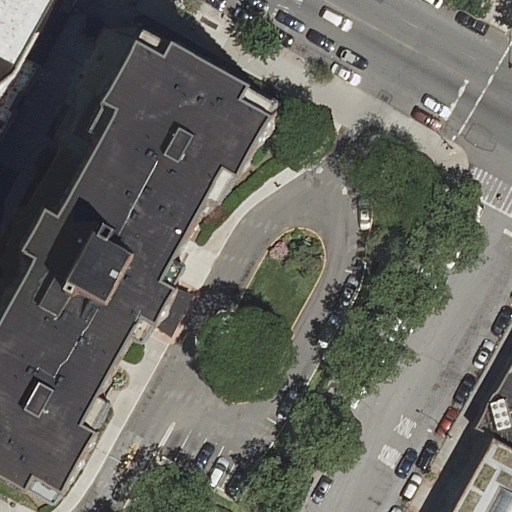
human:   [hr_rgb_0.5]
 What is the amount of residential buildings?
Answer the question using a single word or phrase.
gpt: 4

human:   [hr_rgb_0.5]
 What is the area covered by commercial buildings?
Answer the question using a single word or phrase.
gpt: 0m2

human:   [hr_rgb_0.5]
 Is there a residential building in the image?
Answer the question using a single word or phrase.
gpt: yes

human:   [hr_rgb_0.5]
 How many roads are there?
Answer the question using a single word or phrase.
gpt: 7

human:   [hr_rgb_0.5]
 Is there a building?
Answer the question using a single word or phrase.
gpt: yes

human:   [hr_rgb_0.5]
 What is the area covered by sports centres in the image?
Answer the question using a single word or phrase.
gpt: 538m2

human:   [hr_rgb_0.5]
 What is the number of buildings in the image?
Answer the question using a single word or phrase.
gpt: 4

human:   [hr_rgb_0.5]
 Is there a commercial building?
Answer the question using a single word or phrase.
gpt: no

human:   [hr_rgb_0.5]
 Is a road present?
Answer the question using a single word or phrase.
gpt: yes

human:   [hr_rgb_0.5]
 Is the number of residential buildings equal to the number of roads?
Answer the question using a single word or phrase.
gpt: no

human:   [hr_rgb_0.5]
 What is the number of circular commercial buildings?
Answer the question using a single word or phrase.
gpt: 0

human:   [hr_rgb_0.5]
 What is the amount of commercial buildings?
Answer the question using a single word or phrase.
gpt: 0

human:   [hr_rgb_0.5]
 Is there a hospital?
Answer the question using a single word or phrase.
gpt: yes

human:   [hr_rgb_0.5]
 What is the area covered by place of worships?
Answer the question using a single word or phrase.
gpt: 113m2

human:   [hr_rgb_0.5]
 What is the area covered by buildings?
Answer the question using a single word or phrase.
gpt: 3090m2

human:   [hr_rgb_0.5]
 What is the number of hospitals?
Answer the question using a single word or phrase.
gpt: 1

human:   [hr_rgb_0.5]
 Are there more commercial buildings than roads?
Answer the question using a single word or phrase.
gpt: no

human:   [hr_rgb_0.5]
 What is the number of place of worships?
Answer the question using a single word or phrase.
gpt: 1

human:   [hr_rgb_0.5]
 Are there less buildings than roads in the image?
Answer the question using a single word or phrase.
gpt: yes

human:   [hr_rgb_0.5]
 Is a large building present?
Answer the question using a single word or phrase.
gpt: yes

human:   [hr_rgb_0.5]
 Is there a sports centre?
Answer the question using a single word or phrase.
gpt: yes

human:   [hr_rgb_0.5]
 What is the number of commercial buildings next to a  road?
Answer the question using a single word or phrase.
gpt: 0

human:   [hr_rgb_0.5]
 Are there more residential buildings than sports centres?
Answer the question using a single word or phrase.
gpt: yes

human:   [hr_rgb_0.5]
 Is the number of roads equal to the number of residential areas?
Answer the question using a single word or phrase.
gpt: no

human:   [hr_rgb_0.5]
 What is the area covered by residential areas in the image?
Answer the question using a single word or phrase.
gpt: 99m2

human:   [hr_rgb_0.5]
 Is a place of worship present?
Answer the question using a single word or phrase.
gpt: yes

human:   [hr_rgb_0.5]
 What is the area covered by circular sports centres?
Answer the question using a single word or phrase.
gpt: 0m2

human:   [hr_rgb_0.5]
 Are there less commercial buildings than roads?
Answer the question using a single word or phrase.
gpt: yes

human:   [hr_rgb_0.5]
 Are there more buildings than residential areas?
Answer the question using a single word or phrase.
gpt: yes

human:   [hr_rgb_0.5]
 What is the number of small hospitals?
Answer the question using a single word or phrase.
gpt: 0

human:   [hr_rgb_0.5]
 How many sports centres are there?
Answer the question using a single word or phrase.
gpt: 1

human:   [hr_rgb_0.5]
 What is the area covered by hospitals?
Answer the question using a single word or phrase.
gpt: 7592m2

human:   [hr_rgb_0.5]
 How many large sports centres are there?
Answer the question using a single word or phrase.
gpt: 1

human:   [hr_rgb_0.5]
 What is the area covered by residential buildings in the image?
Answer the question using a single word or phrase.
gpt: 3090m2

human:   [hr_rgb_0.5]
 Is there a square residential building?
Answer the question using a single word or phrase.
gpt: no

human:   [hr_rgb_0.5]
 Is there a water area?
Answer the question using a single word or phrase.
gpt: no

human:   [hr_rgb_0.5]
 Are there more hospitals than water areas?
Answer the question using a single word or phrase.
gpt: yes

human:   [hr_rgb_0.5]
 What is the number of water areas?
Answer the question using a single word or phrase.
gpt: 0

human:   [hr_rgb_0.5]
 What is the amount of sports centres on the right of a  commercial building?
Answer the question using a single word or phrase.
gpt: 0

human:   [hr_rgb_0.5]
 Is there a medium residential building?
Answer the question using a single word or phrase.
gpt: yes

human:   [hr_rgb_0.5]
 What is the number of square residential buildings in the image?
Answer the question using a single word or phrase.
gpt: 0

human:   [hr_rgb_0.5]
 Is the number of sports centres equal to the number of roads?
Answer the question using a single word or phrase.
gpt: no

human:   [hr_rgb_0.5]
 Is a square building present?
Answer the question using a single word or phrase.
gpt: no

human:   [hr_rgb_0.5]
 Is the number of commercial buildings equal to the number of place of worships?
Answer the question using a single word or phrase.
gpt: no

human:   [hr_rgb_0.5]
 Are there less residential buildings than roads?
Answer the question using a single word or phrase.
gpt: yes

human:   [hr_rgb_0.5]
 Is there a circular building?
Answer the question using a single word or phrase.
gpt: no

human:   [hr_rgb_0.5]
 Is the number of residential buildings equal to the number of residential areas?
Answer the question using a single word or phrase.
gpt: no

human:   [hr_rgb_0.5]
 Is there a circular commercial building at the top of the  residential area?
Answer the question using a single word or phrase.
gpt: no

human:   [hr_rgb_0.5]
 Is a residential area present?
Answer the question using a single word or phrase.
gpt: yes

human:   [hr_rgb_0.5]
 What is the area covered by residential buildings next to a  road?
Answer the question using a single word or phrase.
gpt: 3090m2

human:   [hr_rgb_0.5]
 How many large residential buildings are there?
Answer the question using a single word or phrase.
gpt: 1

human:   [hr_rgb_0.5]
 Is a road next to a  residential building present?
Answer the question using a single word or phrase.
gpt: yes

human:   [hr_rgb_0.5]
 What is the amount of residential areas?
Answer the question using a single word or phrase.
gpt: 1

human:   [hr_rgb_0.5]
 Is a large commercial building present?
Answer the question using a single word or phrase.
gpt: no

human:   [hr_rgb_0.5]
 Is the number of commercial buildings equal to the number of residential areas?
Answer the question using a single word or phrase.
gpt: no

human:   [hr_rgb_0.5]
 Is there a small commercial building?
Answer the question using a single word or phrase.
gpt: no

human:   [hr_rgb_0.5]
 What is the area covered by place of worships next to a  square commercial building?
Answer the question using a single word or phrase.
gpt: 0m2

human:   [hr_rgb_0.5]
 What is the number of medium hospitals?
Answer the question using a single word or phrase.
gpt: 0

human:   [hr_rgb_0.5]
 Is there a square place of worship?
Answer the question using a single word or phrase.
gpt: no

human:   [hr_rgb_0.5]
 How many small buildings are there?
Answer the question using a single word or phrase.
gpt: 0

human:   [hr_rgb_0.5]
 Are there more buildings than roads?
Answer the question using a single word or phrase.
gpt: no

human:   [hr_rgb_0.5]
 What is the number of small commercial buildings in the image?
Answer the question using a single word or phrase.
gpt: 0

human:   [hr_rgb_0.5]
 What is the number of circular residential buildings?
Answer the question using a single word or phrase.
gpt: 0

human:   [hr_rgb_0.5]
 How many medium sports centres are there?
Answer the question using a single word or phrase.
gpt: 0